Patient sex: M
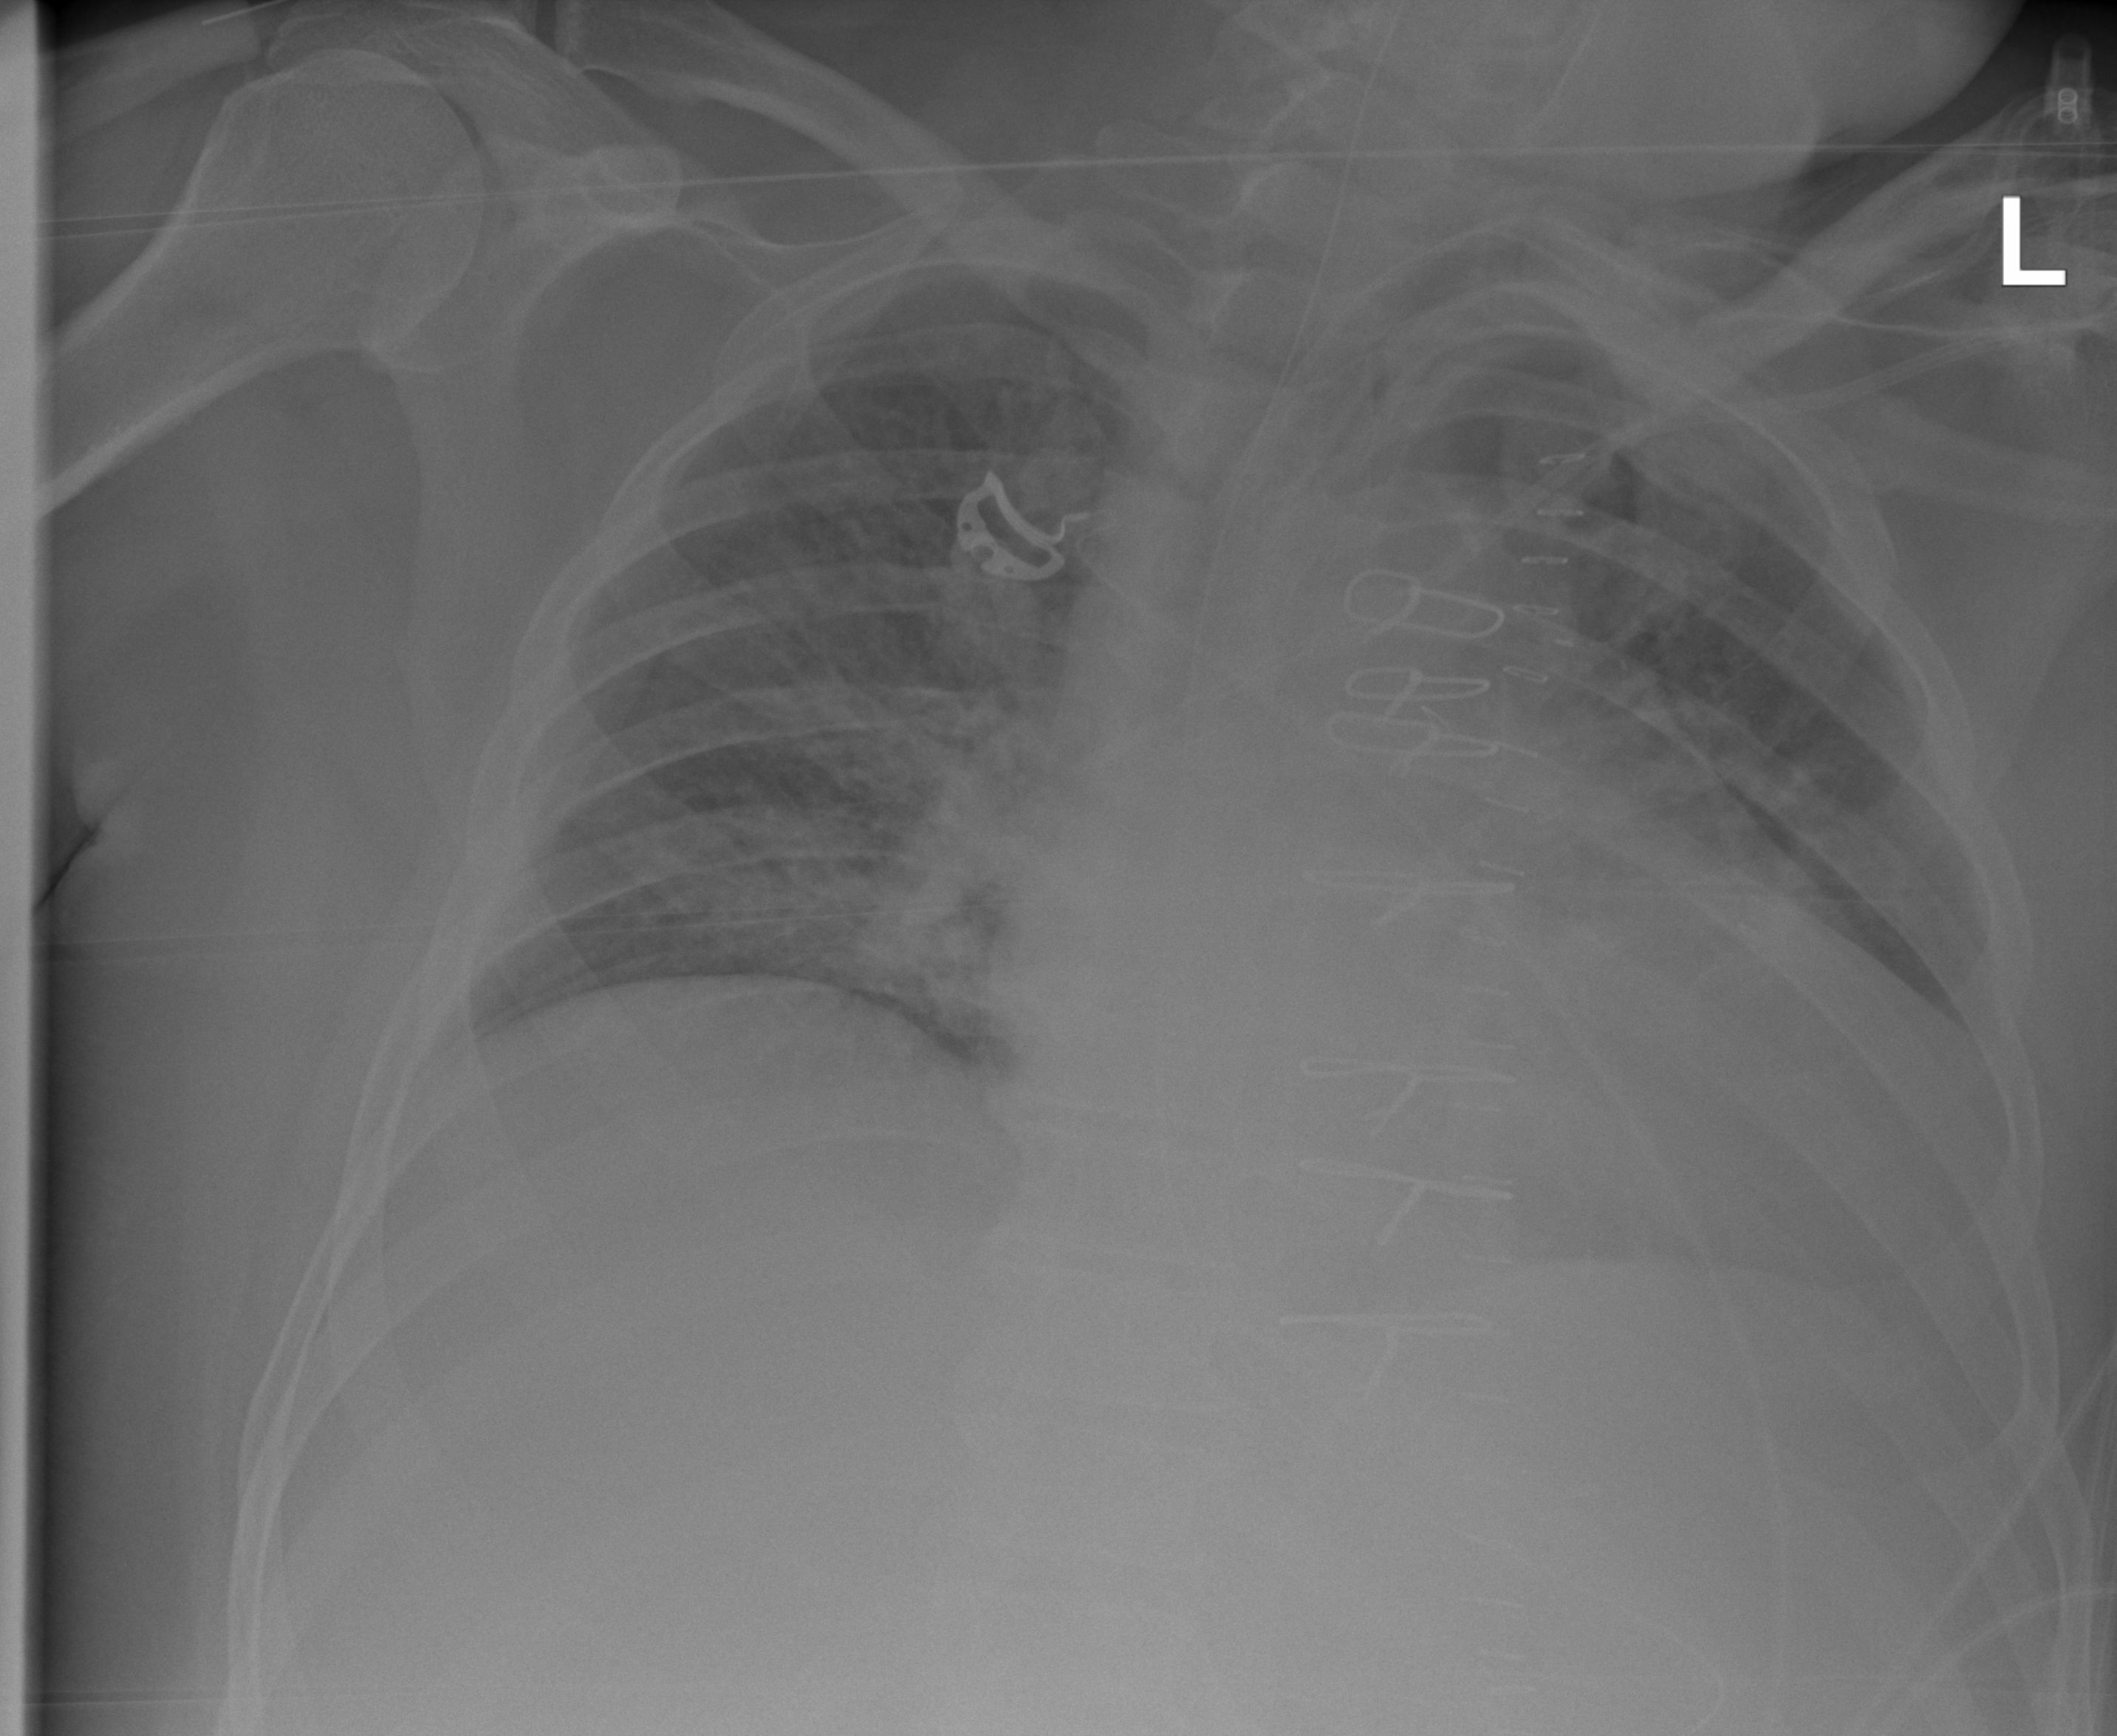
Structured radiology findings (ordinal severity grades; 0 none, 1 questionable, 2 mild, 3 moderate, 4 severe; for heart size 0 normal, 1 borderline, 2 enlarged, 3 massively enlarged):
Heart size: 2
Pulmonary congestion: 2
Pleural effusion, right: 0
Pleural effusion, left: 0
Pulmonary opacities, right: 2
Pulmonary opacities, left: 0
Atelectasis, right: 2
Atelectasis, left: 2